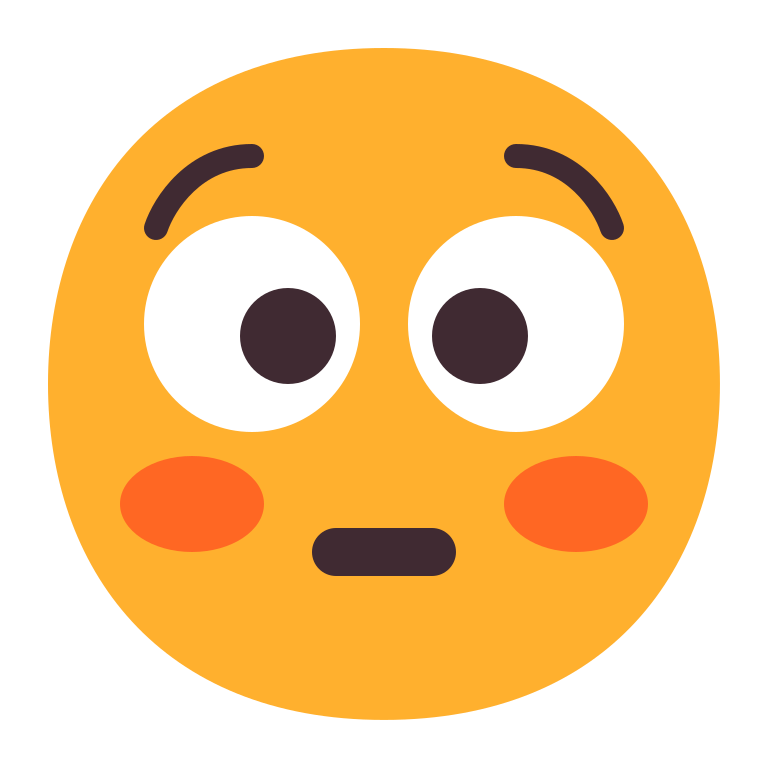
flushed face flat